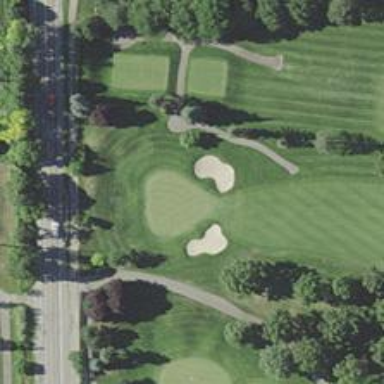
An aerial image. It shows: Golf hole.